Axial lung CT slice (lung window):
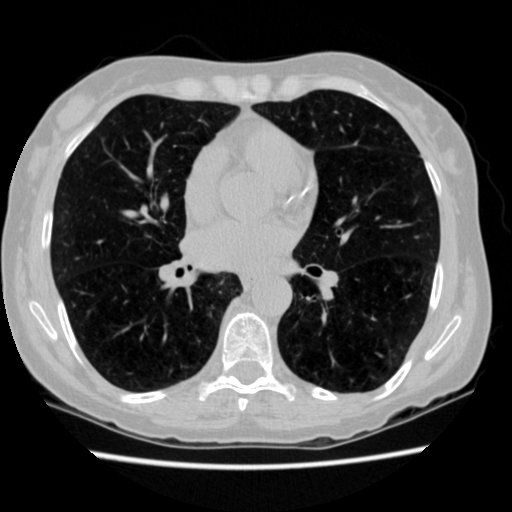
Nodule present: no